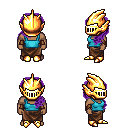
a pixel art fantasy rpg character, male body template, human, dark skin, teal pirate shirt, robe skirt, purple princess hairstyle, gold helm, leather bracers, gold boots, four views (front, back, left, right), 2x2 character sprite sheet, small pixel art, hard edges, no anti-aliasing